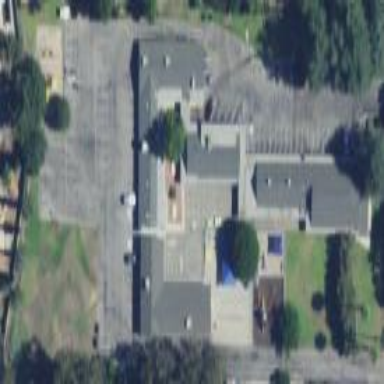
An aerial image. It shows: Kindergarten.